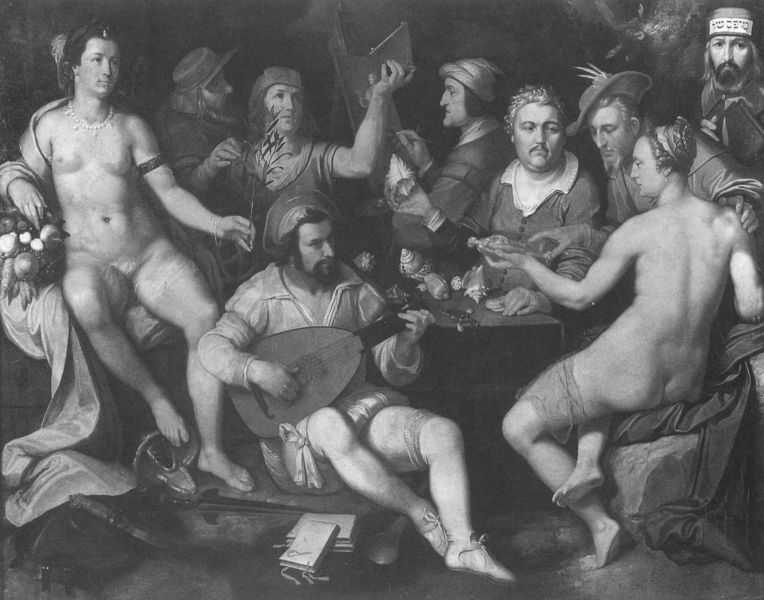
Titel: Allegorie der Künste und Wissenschaften
Künstler: Cornelis Cornelisz van Haarlem
Institution: Knole (Kent), Sammlung Lord Sackville
Schlagwörter: akt, blätter, gemälde, gruppe, mann, nackt, weiß, akte, frauen, menschen, sitzen, blumen, busen, dirnen, frau, hut, hüte, männer, schmuck, schwarz, szene, tisch, obst, tuch, fest, gesellschaft, feier, instrument, zweige, sitzend, gitarre, musik, früchte, brüste, dutt, bücher, spieler, könig, maler, nackte, scham, dirne, nacktheit, buch, zweig, rückenakt, schwarz-weiß, künstler, kranz, orgie, muschel, laute, mandoline, saiteninstrument, muscheln, schnecken, musikant, unordnung, frauenakte, ölzweig, bordell, aufreizend, olivenzweig, freizügigkeit, schneckenhäuser, bezahlung, etablessement, gitarrrenspieler, lsaute